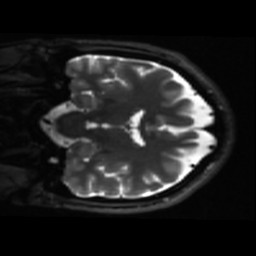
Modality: T2w
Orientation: coronal
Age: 28
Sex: male
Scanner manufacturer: ge
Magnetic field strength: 3 T
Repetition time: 8.947 s
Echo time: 0.09798 s